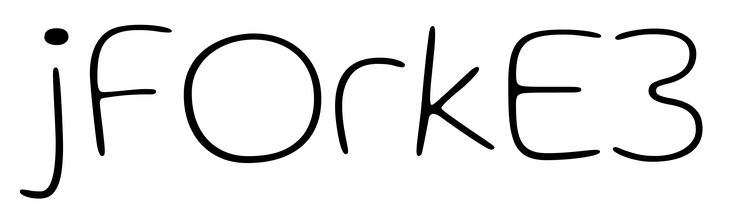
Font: Gluten_Thin